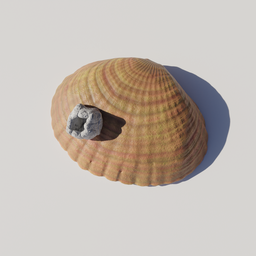
Label: animals